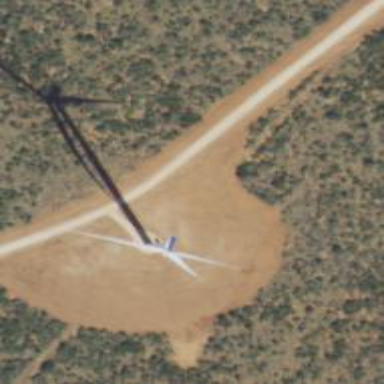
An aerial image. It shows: Wind turbine generator that utilizes wind as its source for generating electricity. It is of the horizontal axis type.